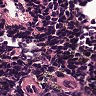
Metastatic tissue present: no